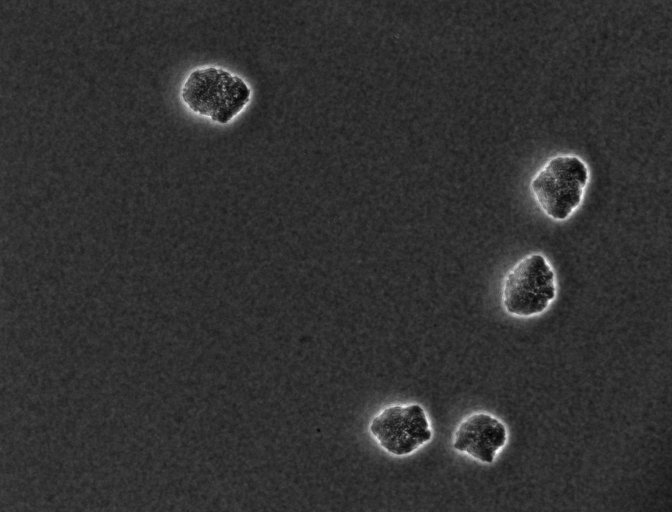
various_fewshot